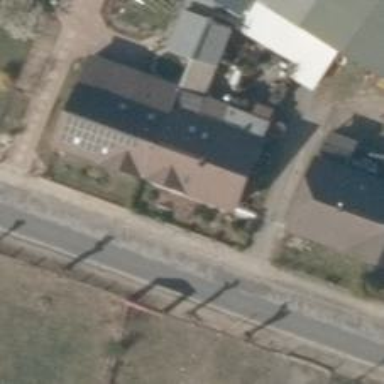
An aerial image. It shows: Terrace building.